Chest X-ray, AP view. Patient: 63 years old, sex M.
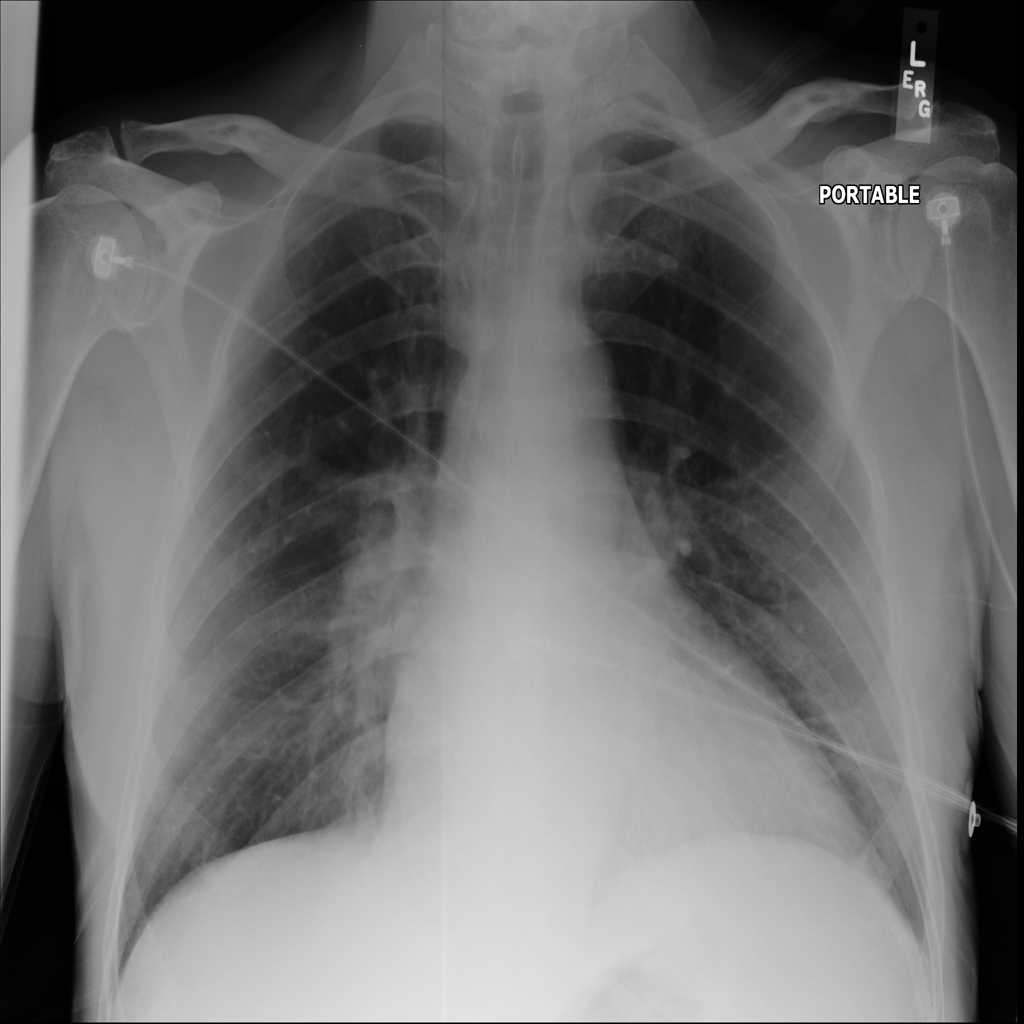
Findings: No Finding